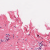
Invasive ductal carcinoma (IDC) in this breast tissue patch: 0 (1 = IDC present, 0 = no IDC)